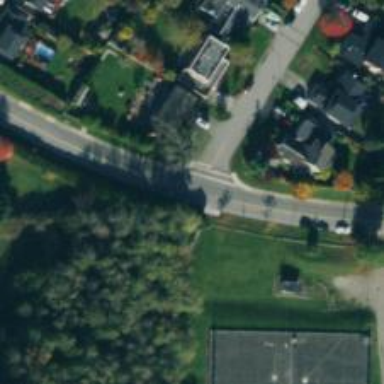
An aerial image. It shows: Tertiary road.